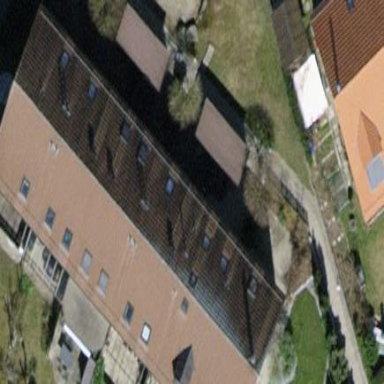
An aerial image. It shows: Residential building with pitched roof.